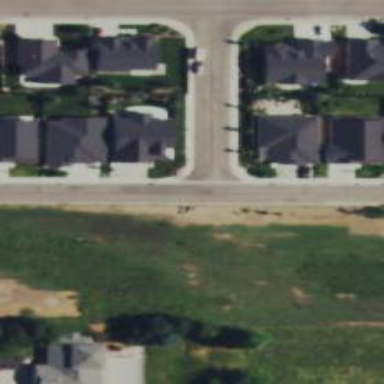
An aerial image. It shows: Unmarked crossing on footway.